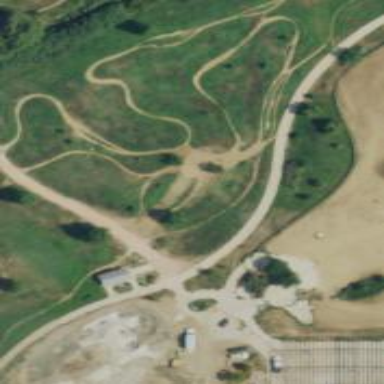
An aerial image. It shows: Cycling track designated as cycleway. It is leisure land for cycling activities.